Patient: sex M, age 57
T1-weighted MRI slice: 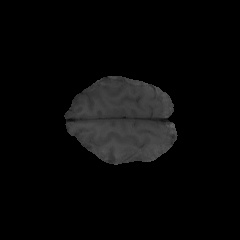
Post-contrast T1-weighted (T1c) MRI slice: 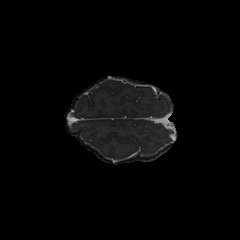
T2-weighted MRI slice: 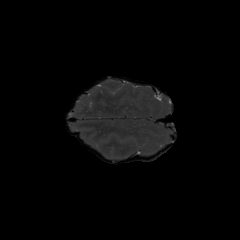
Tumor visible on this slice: no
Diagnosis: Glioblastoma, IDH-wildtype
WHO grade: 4